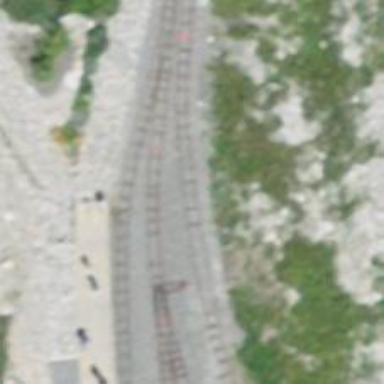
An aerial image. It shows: Abandoned railway yard.